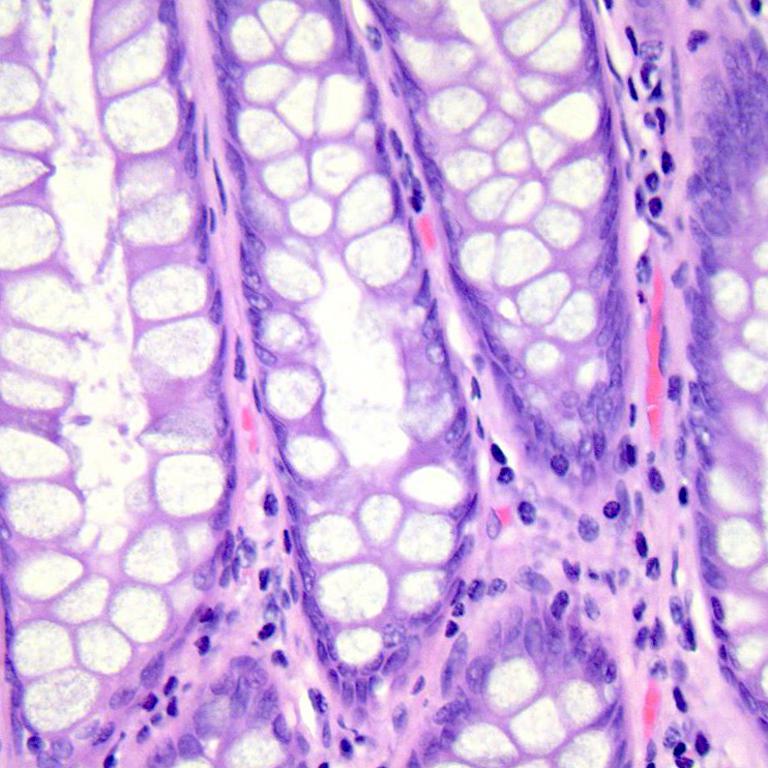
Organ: colon
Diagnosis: benign